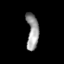
Tissue: lung
Cell type: Epithelial cells
Senescence score: 0.6222
Nuclear area (px): 426
Mean DAPI intensity: 150.93